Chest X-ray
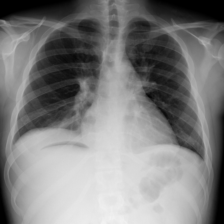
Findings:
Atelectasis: positive
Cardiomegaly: negative
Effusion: negative
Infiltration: negative
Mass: negative
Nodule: negative
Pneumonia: negative
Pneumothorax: negative
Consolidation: negative
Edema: negative
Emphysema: negative
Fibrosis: negative
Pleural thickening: negative
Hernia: negative